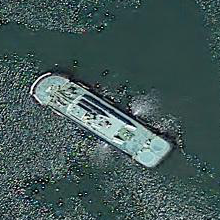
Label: civil